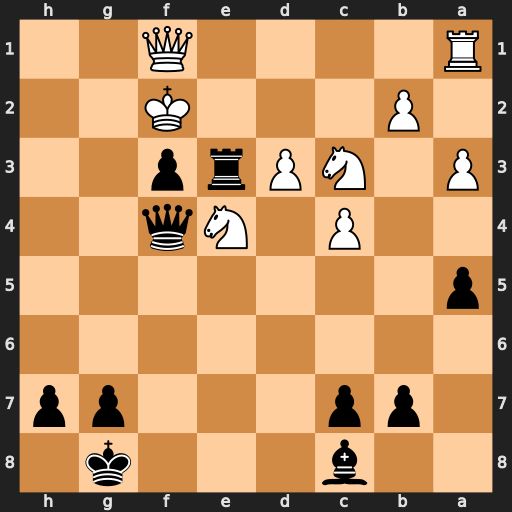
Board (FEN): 2b3k1/1pp3pp/8/p7/2P1Nq2/P1NPrp2/1P3K2/R4Q2
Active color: b
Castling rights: -
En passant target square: -
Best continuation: Re2+ Qxe2 fxe2+